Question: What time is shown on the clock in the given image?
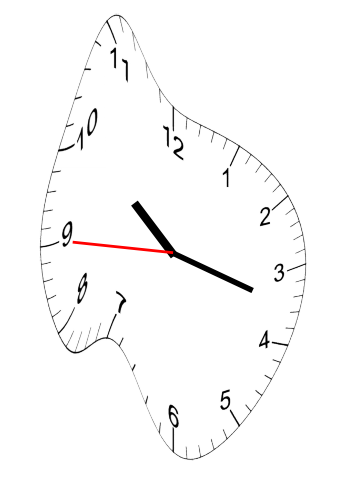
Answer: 10:17:45